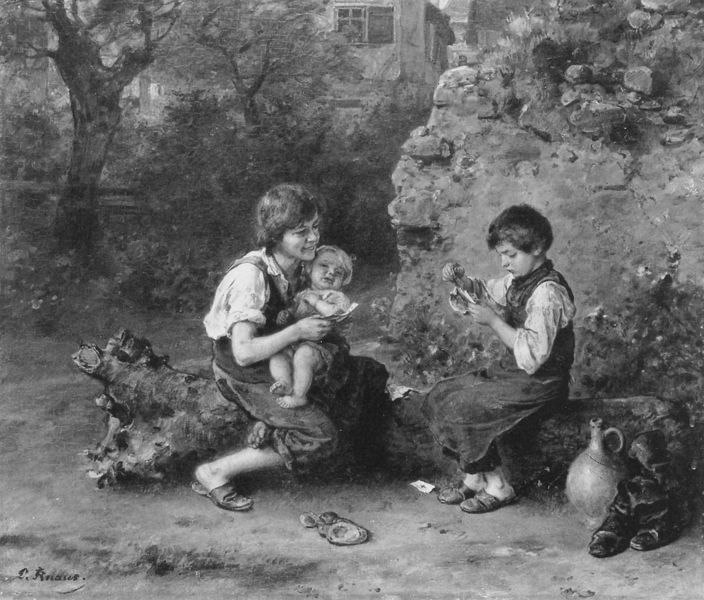
Titel: Kartenspielende Schusterjungen
Künstler: Ludwig Knaus
Institution: Marburg, Universitätsmuseum für Kunst und Kulturgeschichte
Schlagwörter: baum, gemälde, laub, weiß, bäume, landschaft, menschen, mädchen, sitzen, fenster, grau, schwarz, zeichnung, ölbild, gras, haus, weg, malerei, hemd, steine, bildnis, portrait, porträt, signatur, öl, baumstamm, natur, stamm, familie, kind, mutter, genre, kinder, amphore, garten, kanne, krug, schürze, schuhe, buben, jungen, mauer, baby, idylle, pause, bank, ölgemälde, essen, karten, kartenspiel, spielen, junge, spiel, fensterladen, ruine, bub, draußen, schwarzweiss, stiefel, kleinkind, brüder, waldmüller, baumstumpf, säugling, spielkarte, spielkarten, mend, graz, zu hause, kartenspielen, mauerrest, wickelkind, haus#, drauße